Field crop: maize
Growth stage: 2
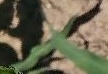
Species: maize